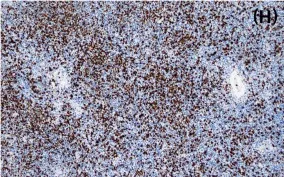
Morphologic and immunophenotypic evaluation of case1. And a high Ki67 proliferation index.
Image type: pathology (fish)